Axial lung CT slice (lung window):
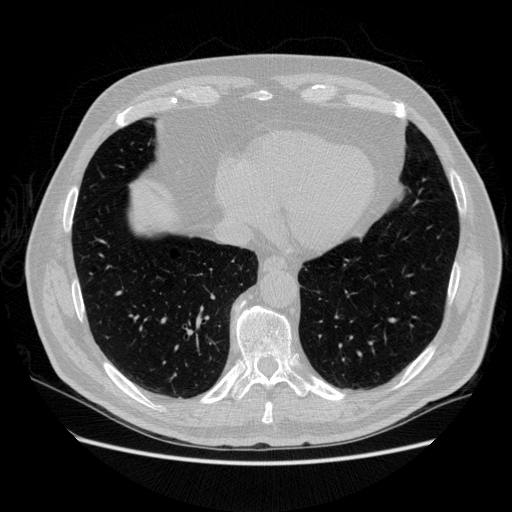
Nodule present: no